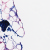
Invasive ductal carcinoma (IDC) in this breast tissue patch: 0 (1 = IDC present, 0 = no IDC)